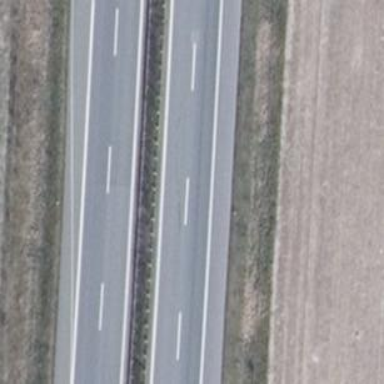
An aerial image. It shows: Motorway.